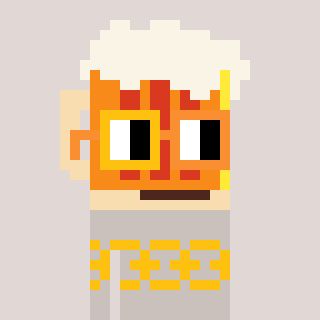
a pixel art character with square yellow and orange glasses, a beer-shaped head and a foggrey-colored body on a warm background